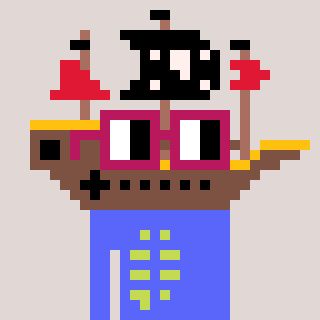
a pixel art character with square dark red glasses, a pirateship-shaped head and a purple-colored body on a warm background